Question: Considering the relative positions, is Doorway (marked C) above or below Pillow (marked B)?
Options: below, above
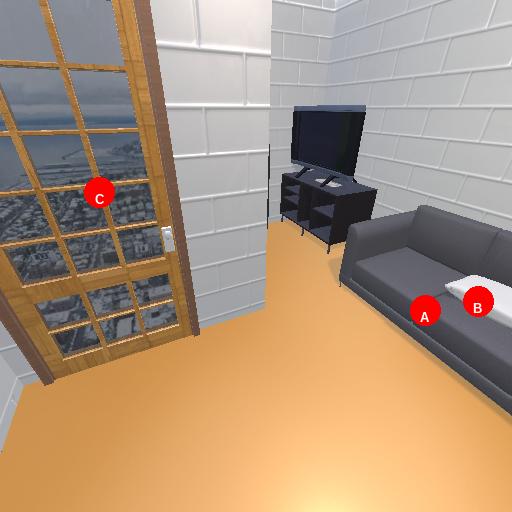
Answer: below